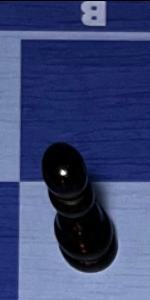
Label: Pawn_Black